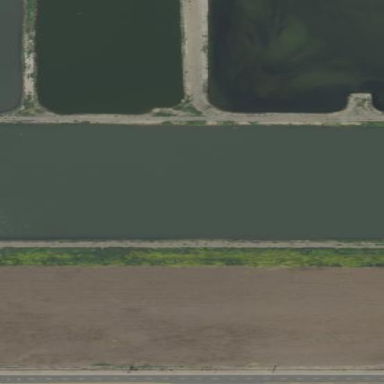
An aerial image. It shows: Reservoir of water.